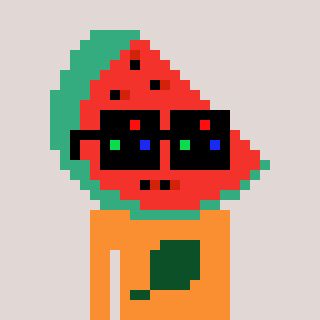
a pixel art character with square black sunglasses, a watermelon-shaped head and a orange-colored body on a warm background